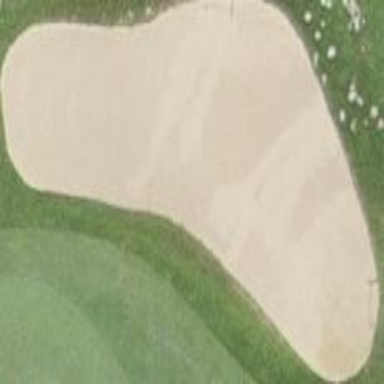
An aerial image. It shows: Sand bunker on golf course.